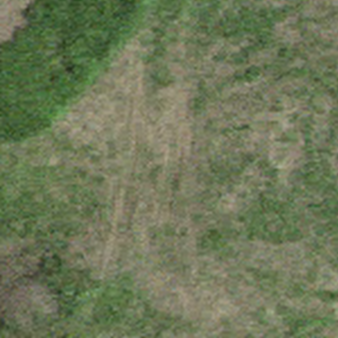
Label: other